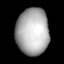
Tissue: lung
Cell type: Epithelial cells
Senescence score: 0.2347
Nuclear area (px): 1487
Mean DAPI intensity: 174.217